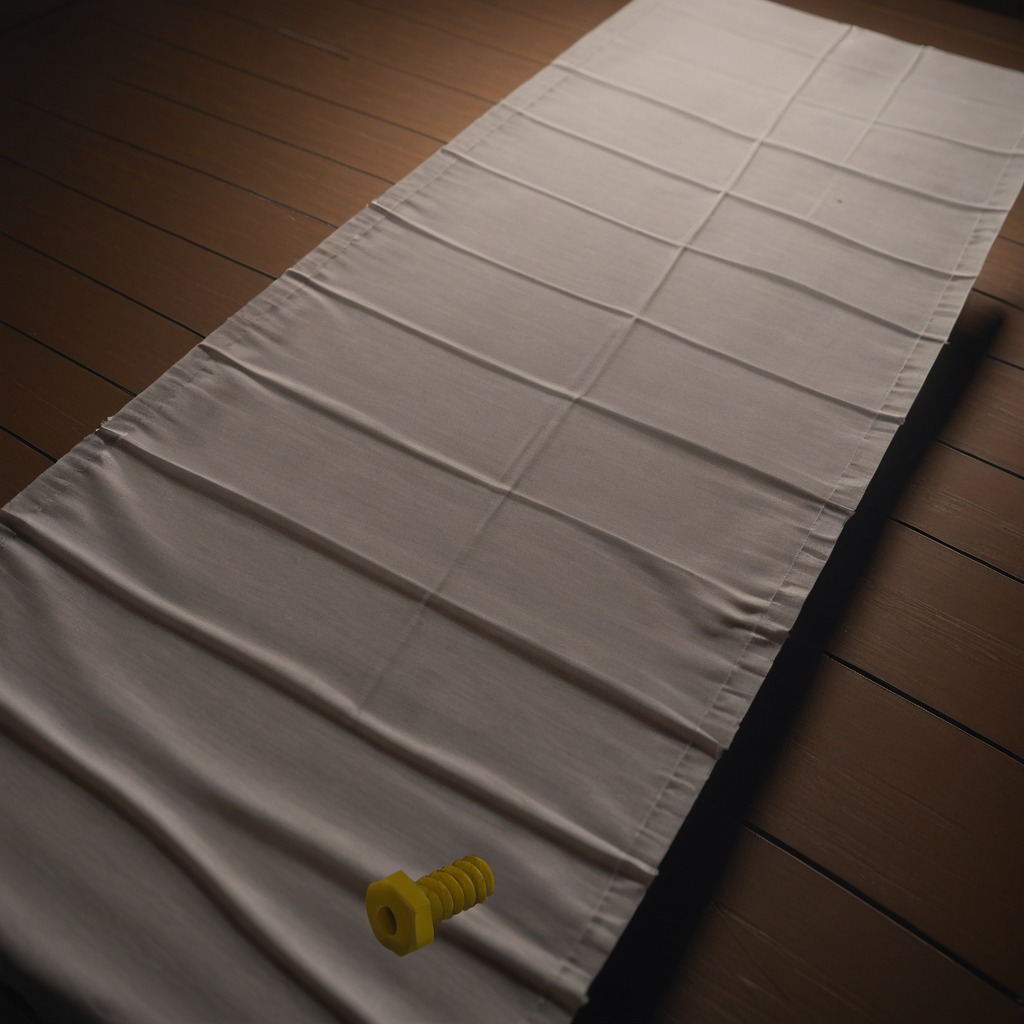
A metal screw lies on a wooden table.